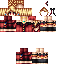
A female human skin with medium skin, wearing blonde long hair dressed in a red hoodie and red pants, featuring a closed mouth.